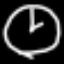
Label: clock